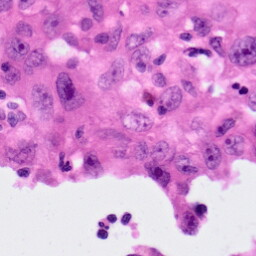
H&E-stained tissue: Lung